This plot shows a bearing's acceleration signal over time (raw waveform). Classify the bearing condition as one of: normal, inner_race, outer_race, ball.
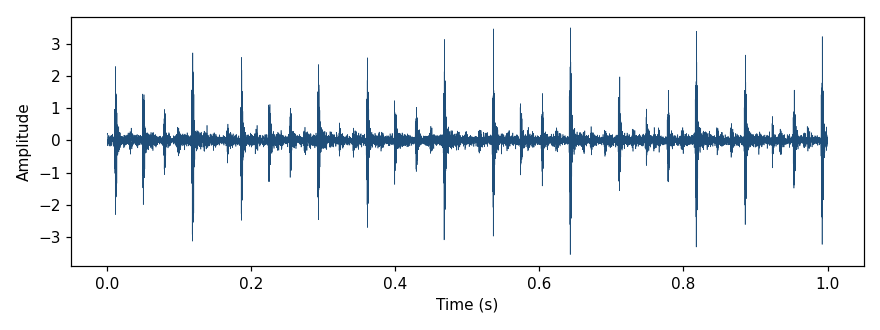
Answer: outer_race